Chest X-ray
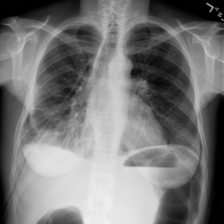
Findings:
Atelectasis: negative
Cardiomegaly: negative
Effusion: negative
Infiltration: negative
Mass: negative
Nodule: negative
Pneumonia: negative
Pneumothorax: negative
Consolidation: negative
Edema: negative
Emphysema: negative
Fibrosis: negative
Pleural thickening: negative
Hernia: negative